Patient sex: M
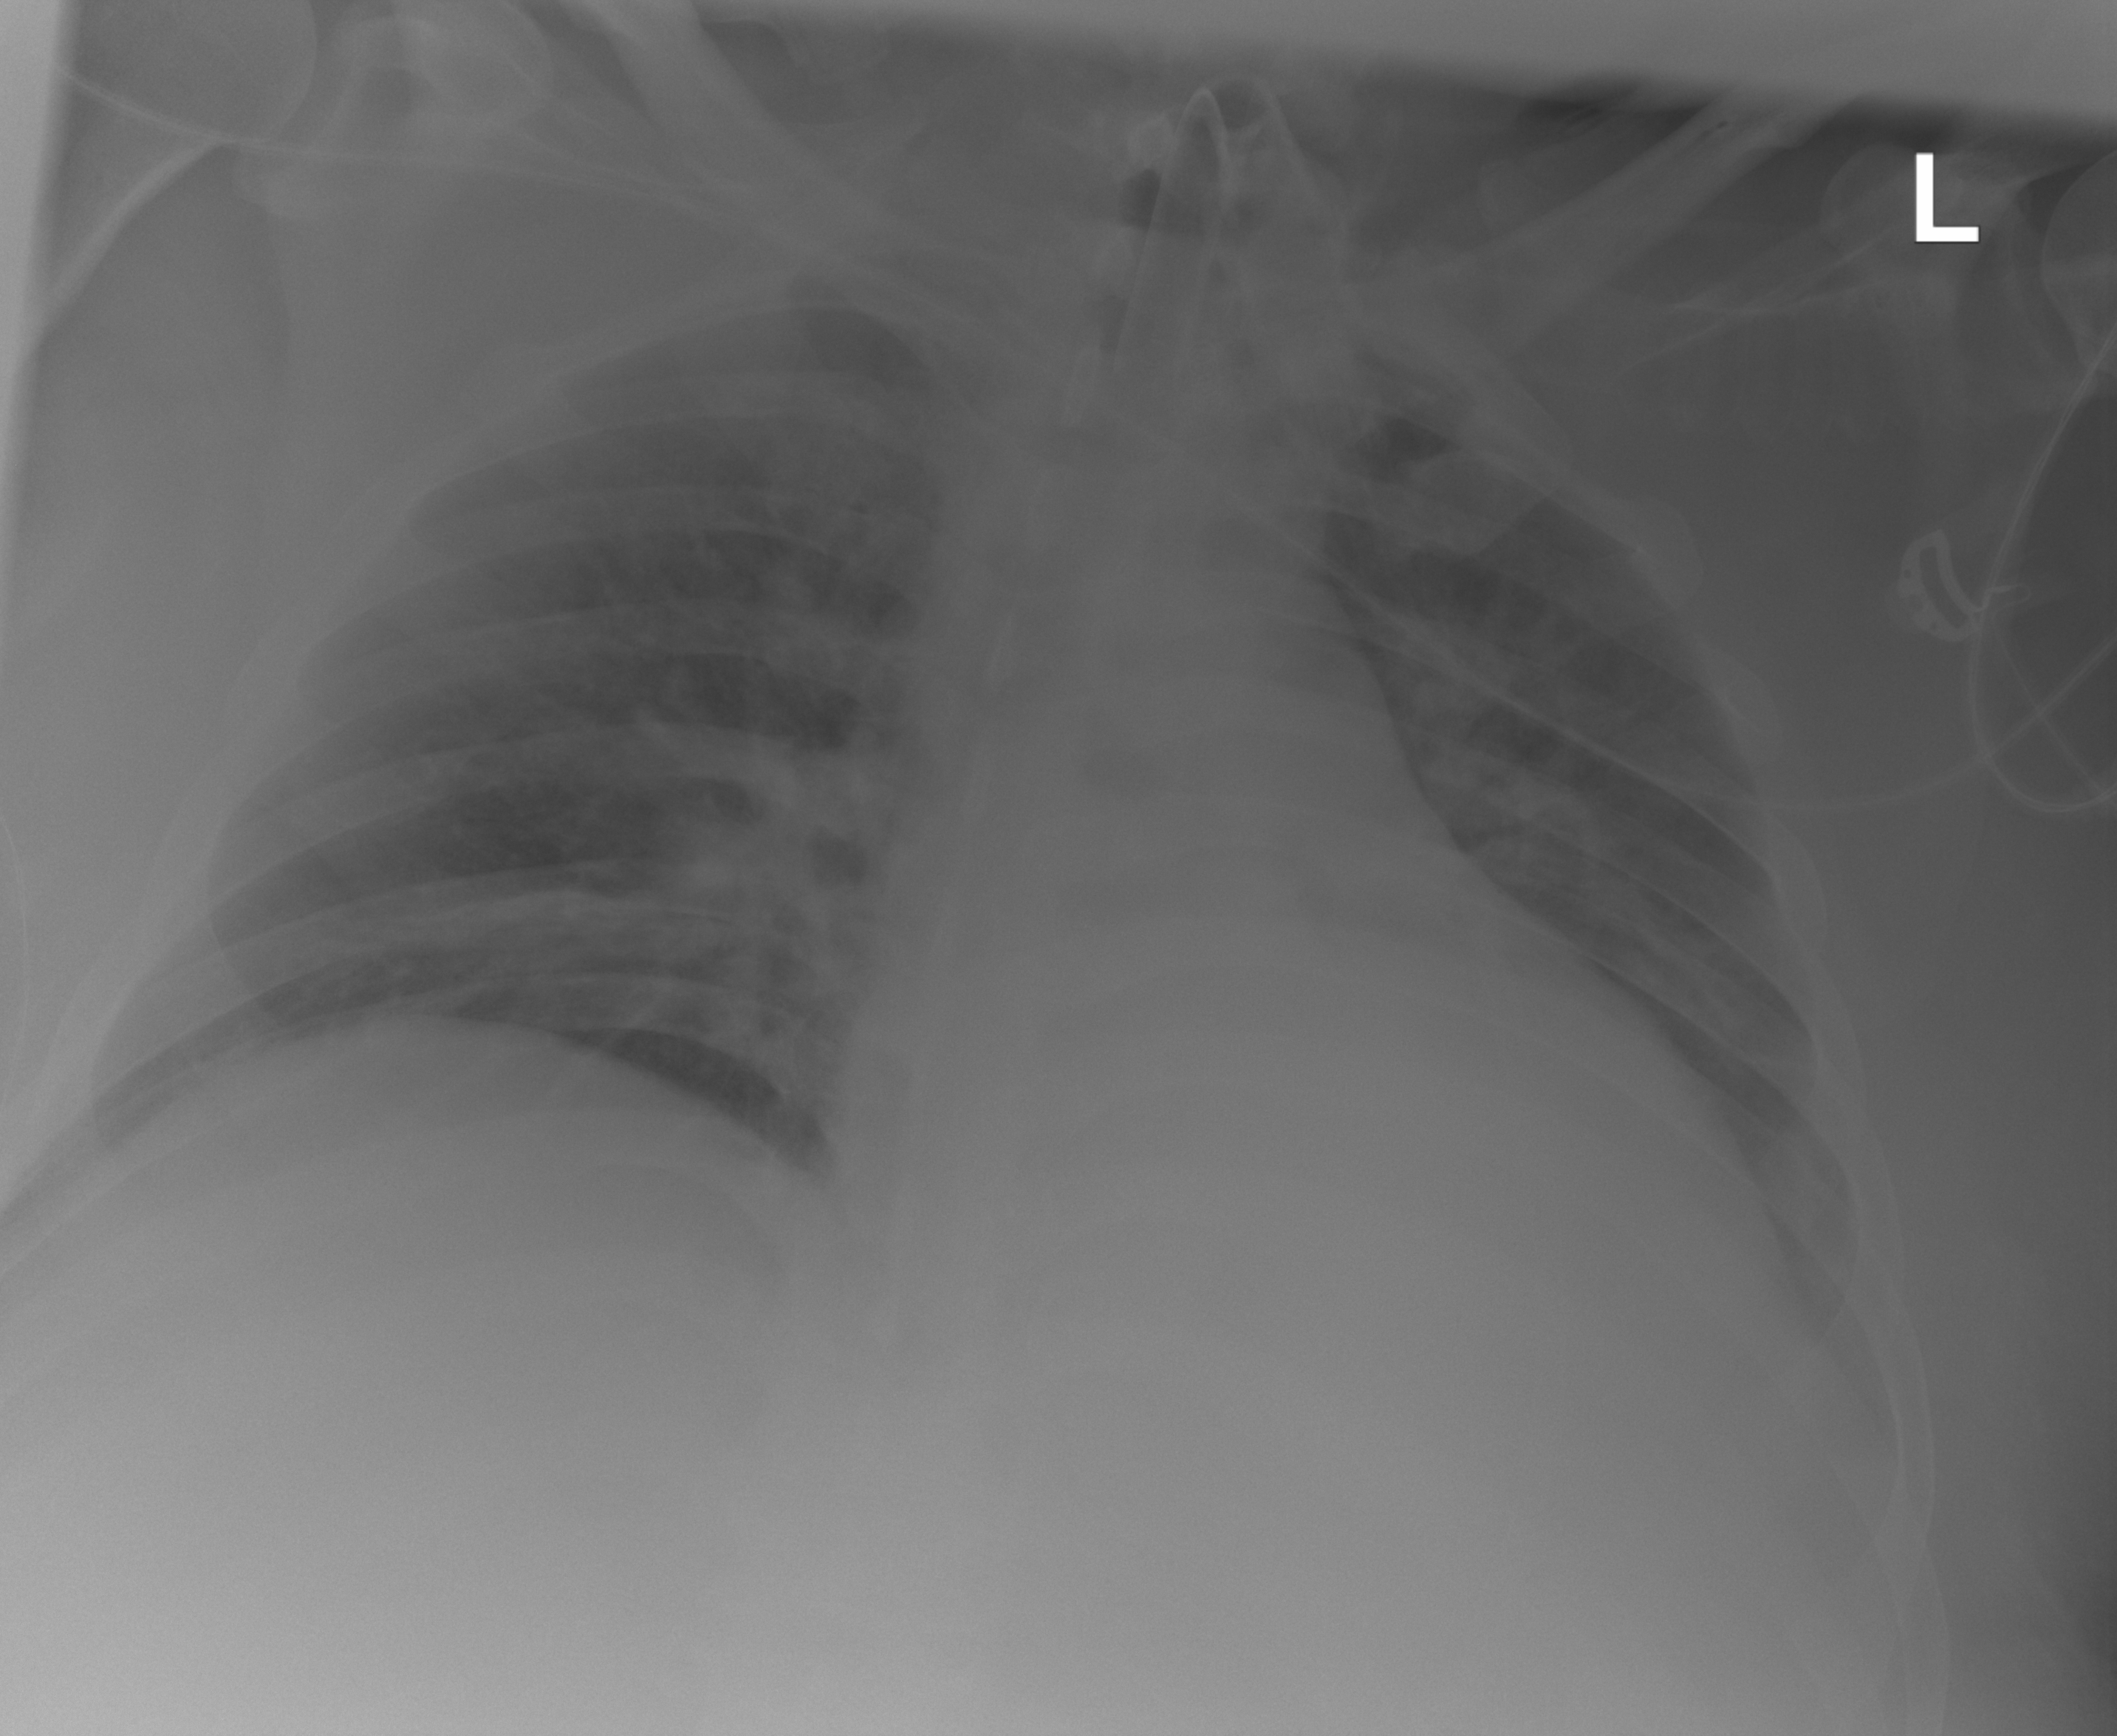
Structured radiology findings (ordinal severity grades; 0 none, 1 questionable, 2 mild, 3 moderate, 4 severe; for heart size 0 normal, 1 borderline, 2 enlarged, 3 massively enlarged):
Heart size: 2
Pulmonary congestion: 2
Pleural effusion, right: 0
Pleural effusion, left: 1
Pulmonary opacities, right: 1
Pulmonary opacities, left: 0
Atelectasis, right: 2
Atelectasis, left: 2